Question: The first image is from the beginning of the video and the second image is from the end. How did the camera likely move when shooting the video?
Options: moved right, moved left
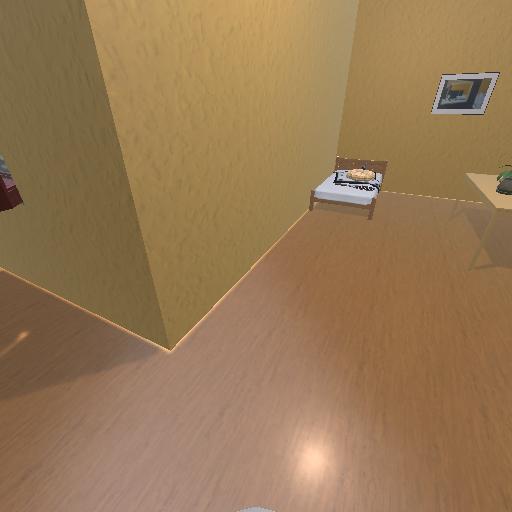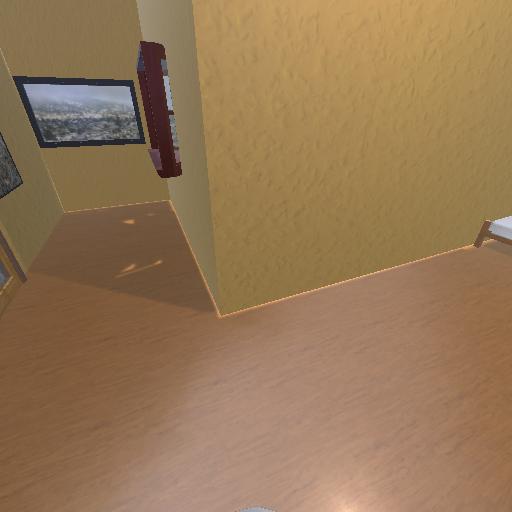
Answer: moved right